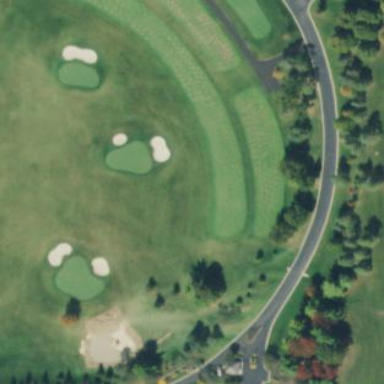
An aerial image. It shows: Grass area designated as golf tee.